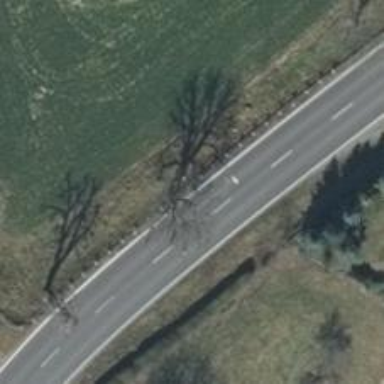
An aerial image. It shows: Deciduous tree with broadleaved leaves.